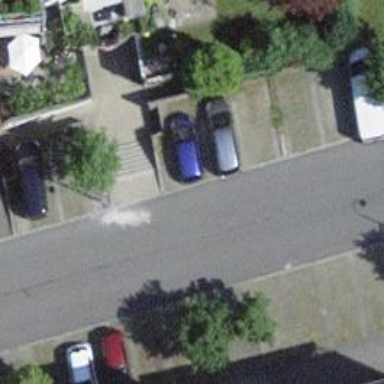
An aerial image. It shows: Set of steps on the road.